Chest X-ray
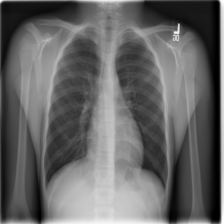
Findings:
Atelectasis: negative
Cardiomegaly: negative
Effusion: negative
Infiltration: negative
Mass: negative
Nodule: negative
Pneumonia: negative
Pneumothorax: negative
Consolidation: negative
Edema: negative
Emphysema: negative
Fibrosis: negative
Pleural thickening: negative
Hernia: negative